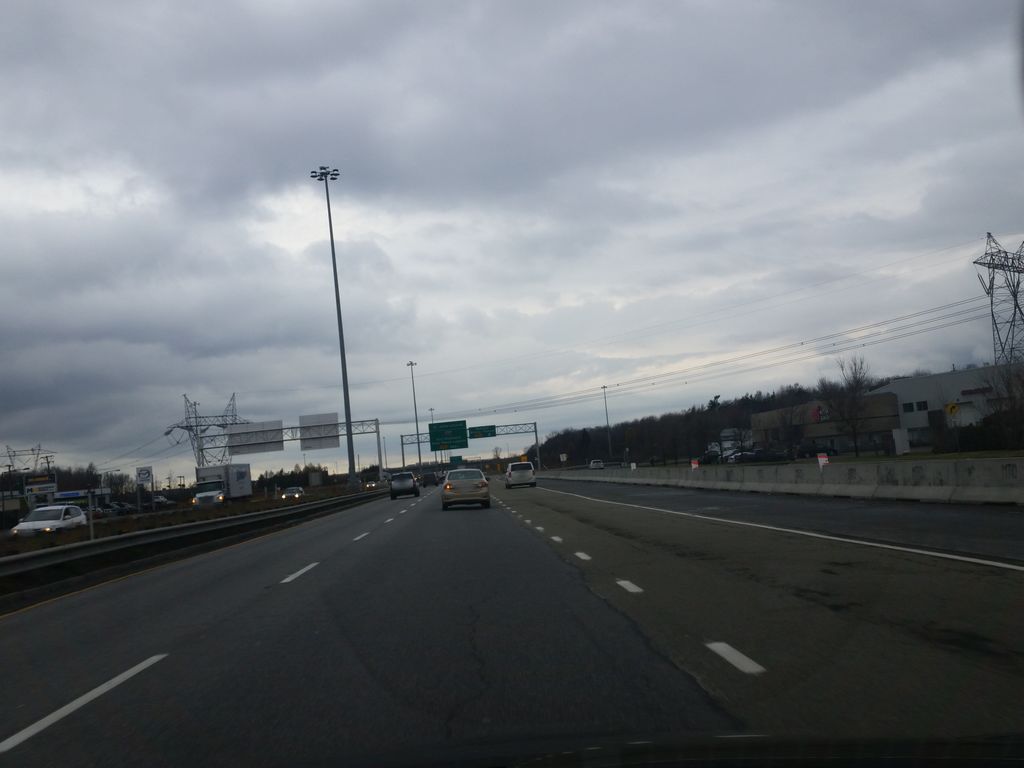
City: quebec_city